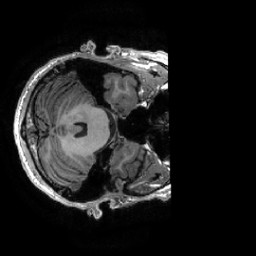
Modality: T1w
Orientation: axial
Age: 26
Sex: male
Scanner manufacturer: ge
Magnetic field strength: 3 T
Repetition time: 0.0073 s
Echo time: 0.003 s